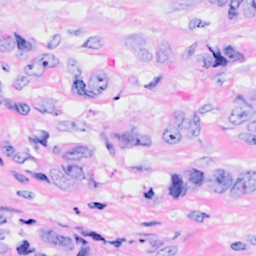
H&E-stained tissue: Breast